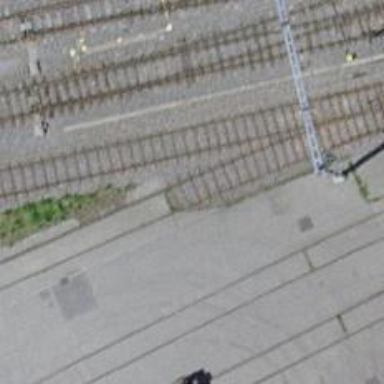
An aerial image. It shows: Rail yard with electrified contact lines for railway operations.